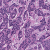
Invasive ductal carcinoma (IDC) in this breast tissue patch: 1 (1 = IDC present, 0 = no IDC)